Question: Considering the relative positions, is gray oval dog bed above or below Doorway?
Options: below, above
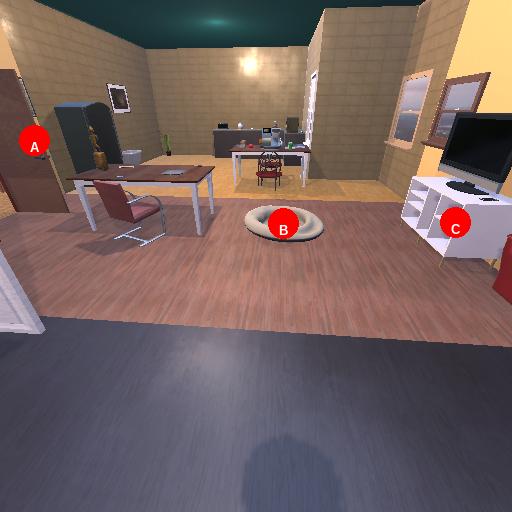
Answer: below